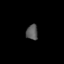
Tissue: lung
Cell type: Epithelial cells
Senescence score: 0.2151
Nuclear area (px): 175
Mean DAPI intensity: 89.474